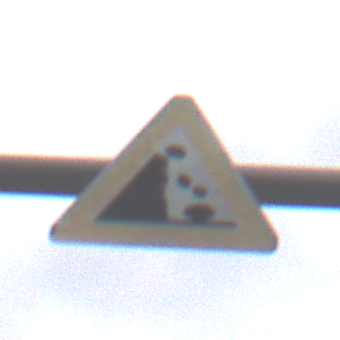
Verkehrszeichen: SteinschlagLinks
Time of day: Midday
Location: Outdoor (Suburban)
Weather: Overcast
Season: NotSpecified
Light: Natural